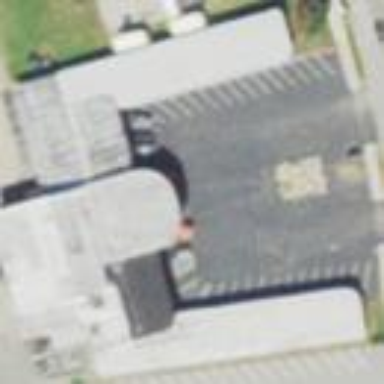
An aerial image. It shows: Motel building.